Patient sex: M
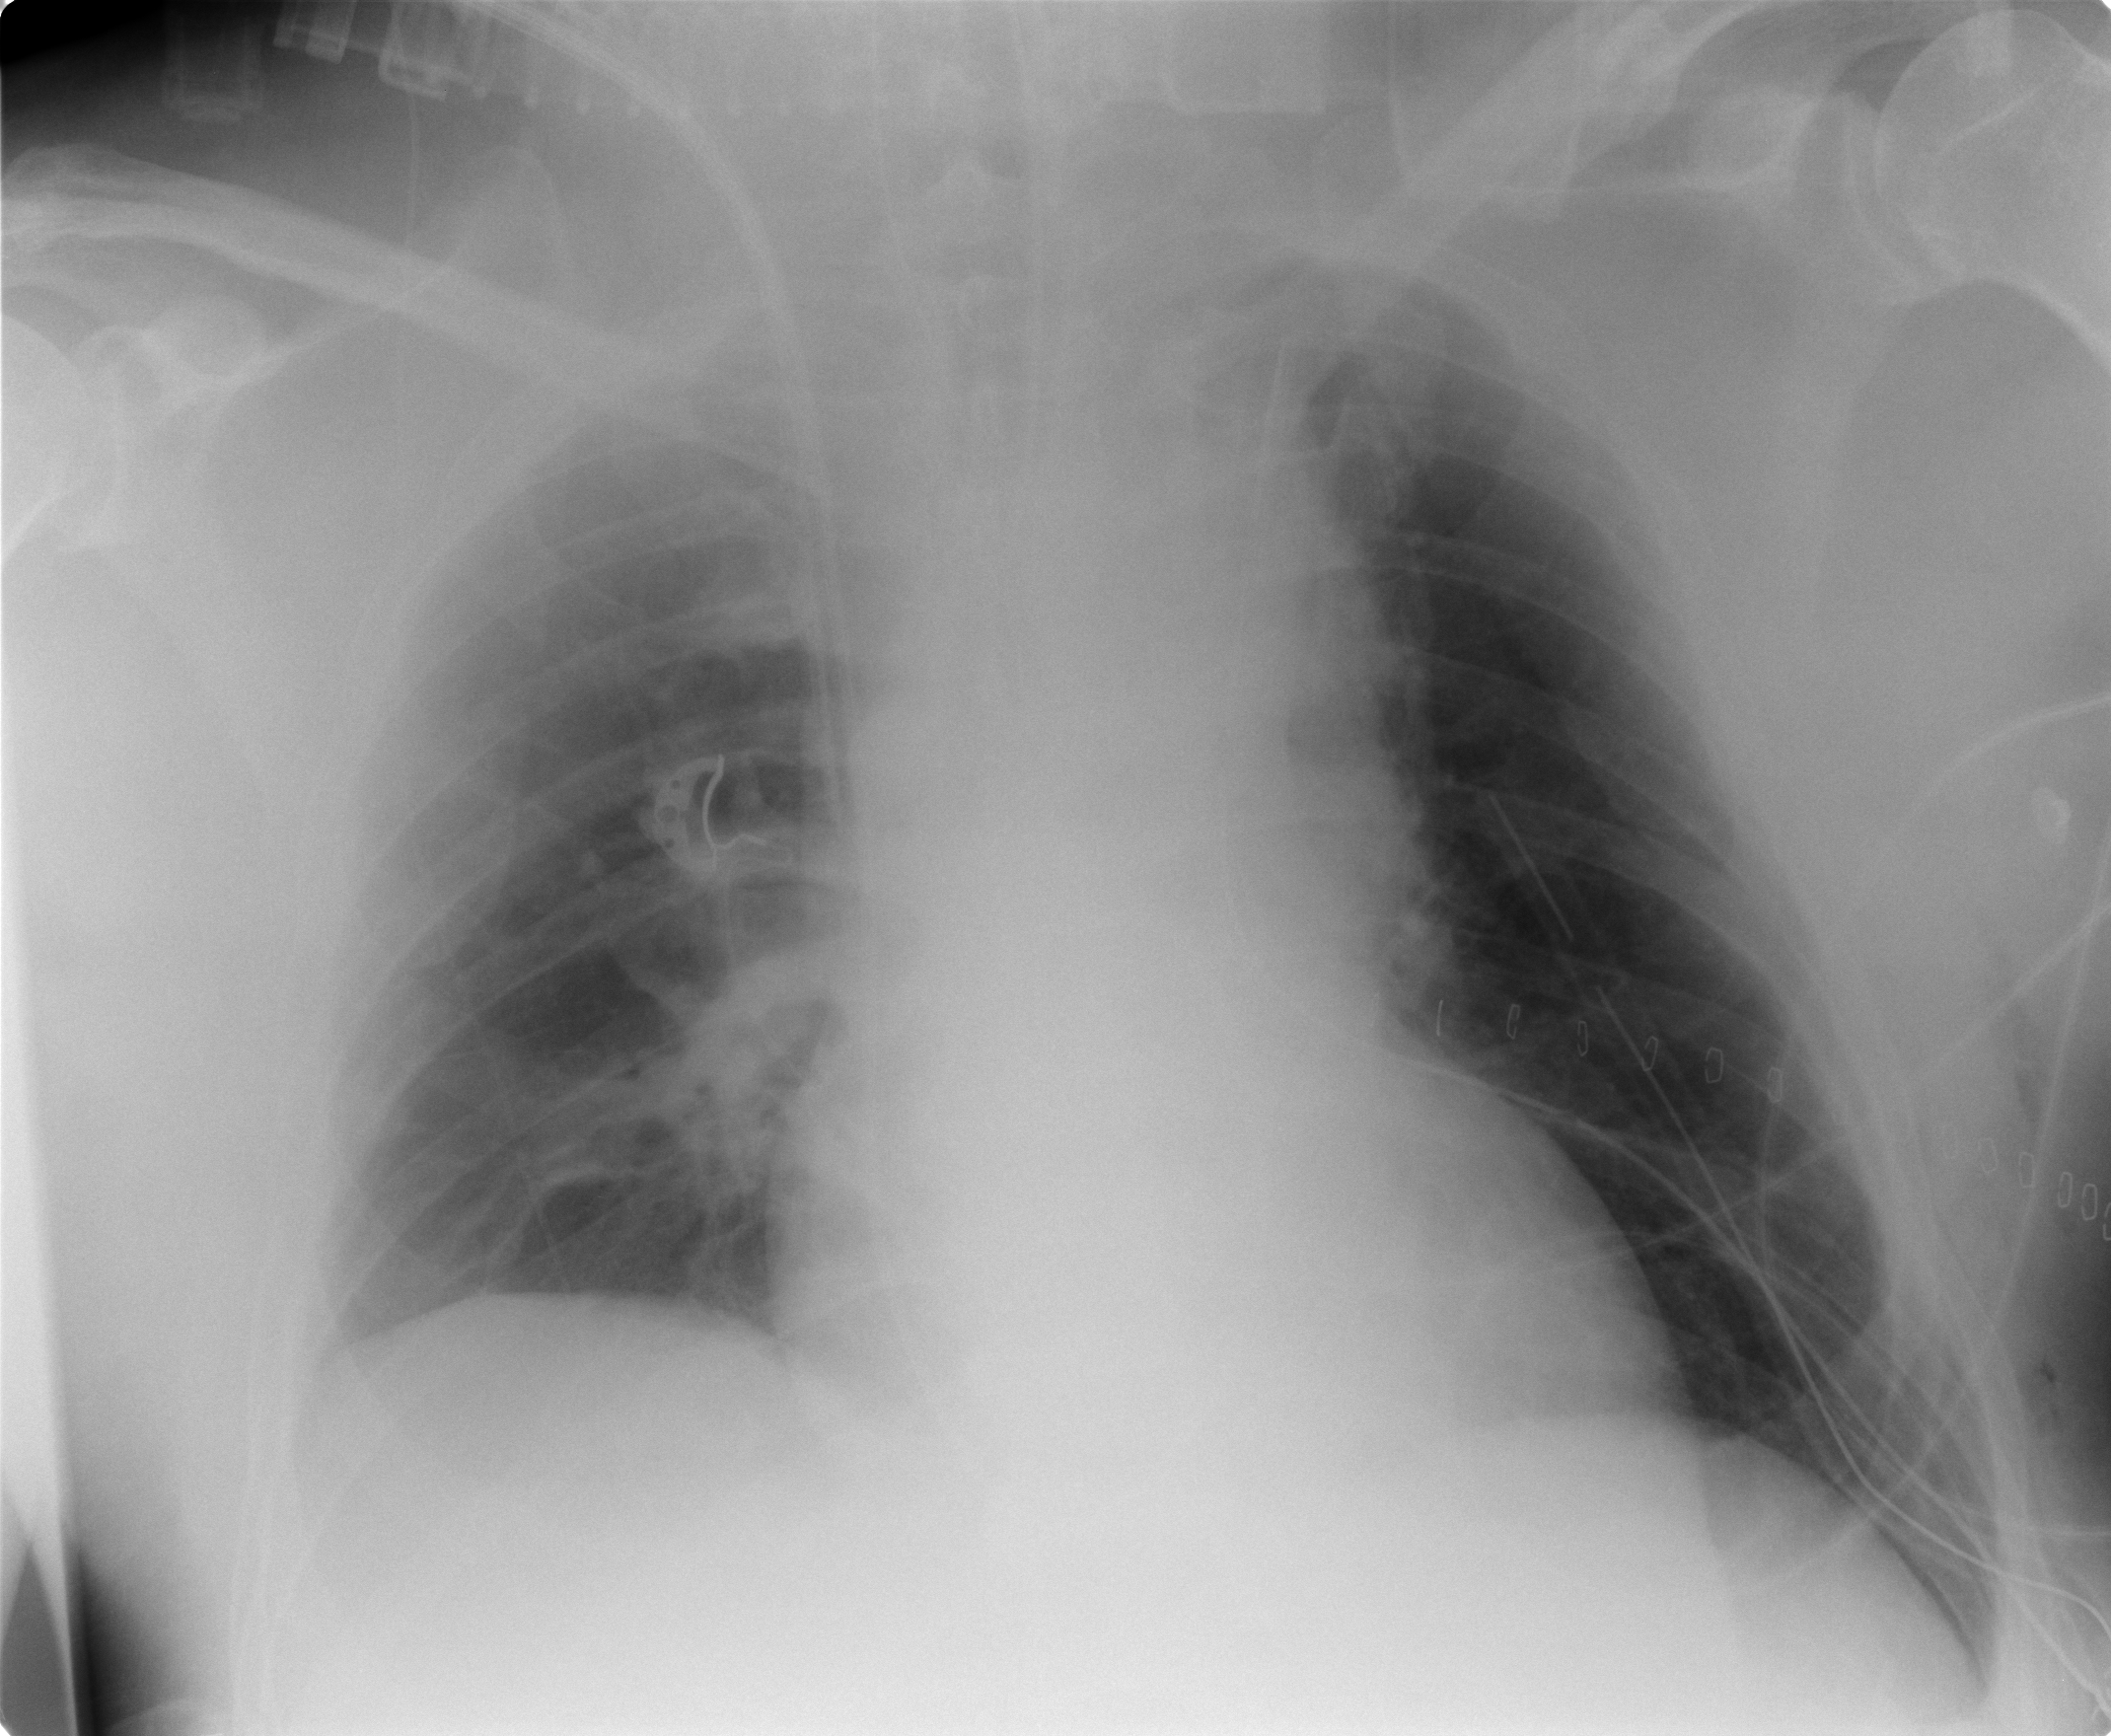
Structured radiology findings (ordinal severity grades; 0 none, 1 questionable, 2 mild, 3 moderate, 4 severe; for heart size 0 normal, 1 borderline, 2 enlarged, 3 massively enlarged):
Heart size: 1
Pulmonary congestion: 0
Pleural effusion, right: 1
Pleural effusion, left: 0
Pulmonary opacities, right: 0
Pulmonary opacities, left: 0
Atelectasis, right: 2
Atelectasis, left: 0